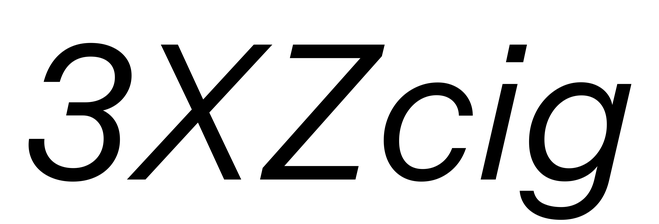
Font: InstrumentSans-Italic_Italic